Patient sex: M
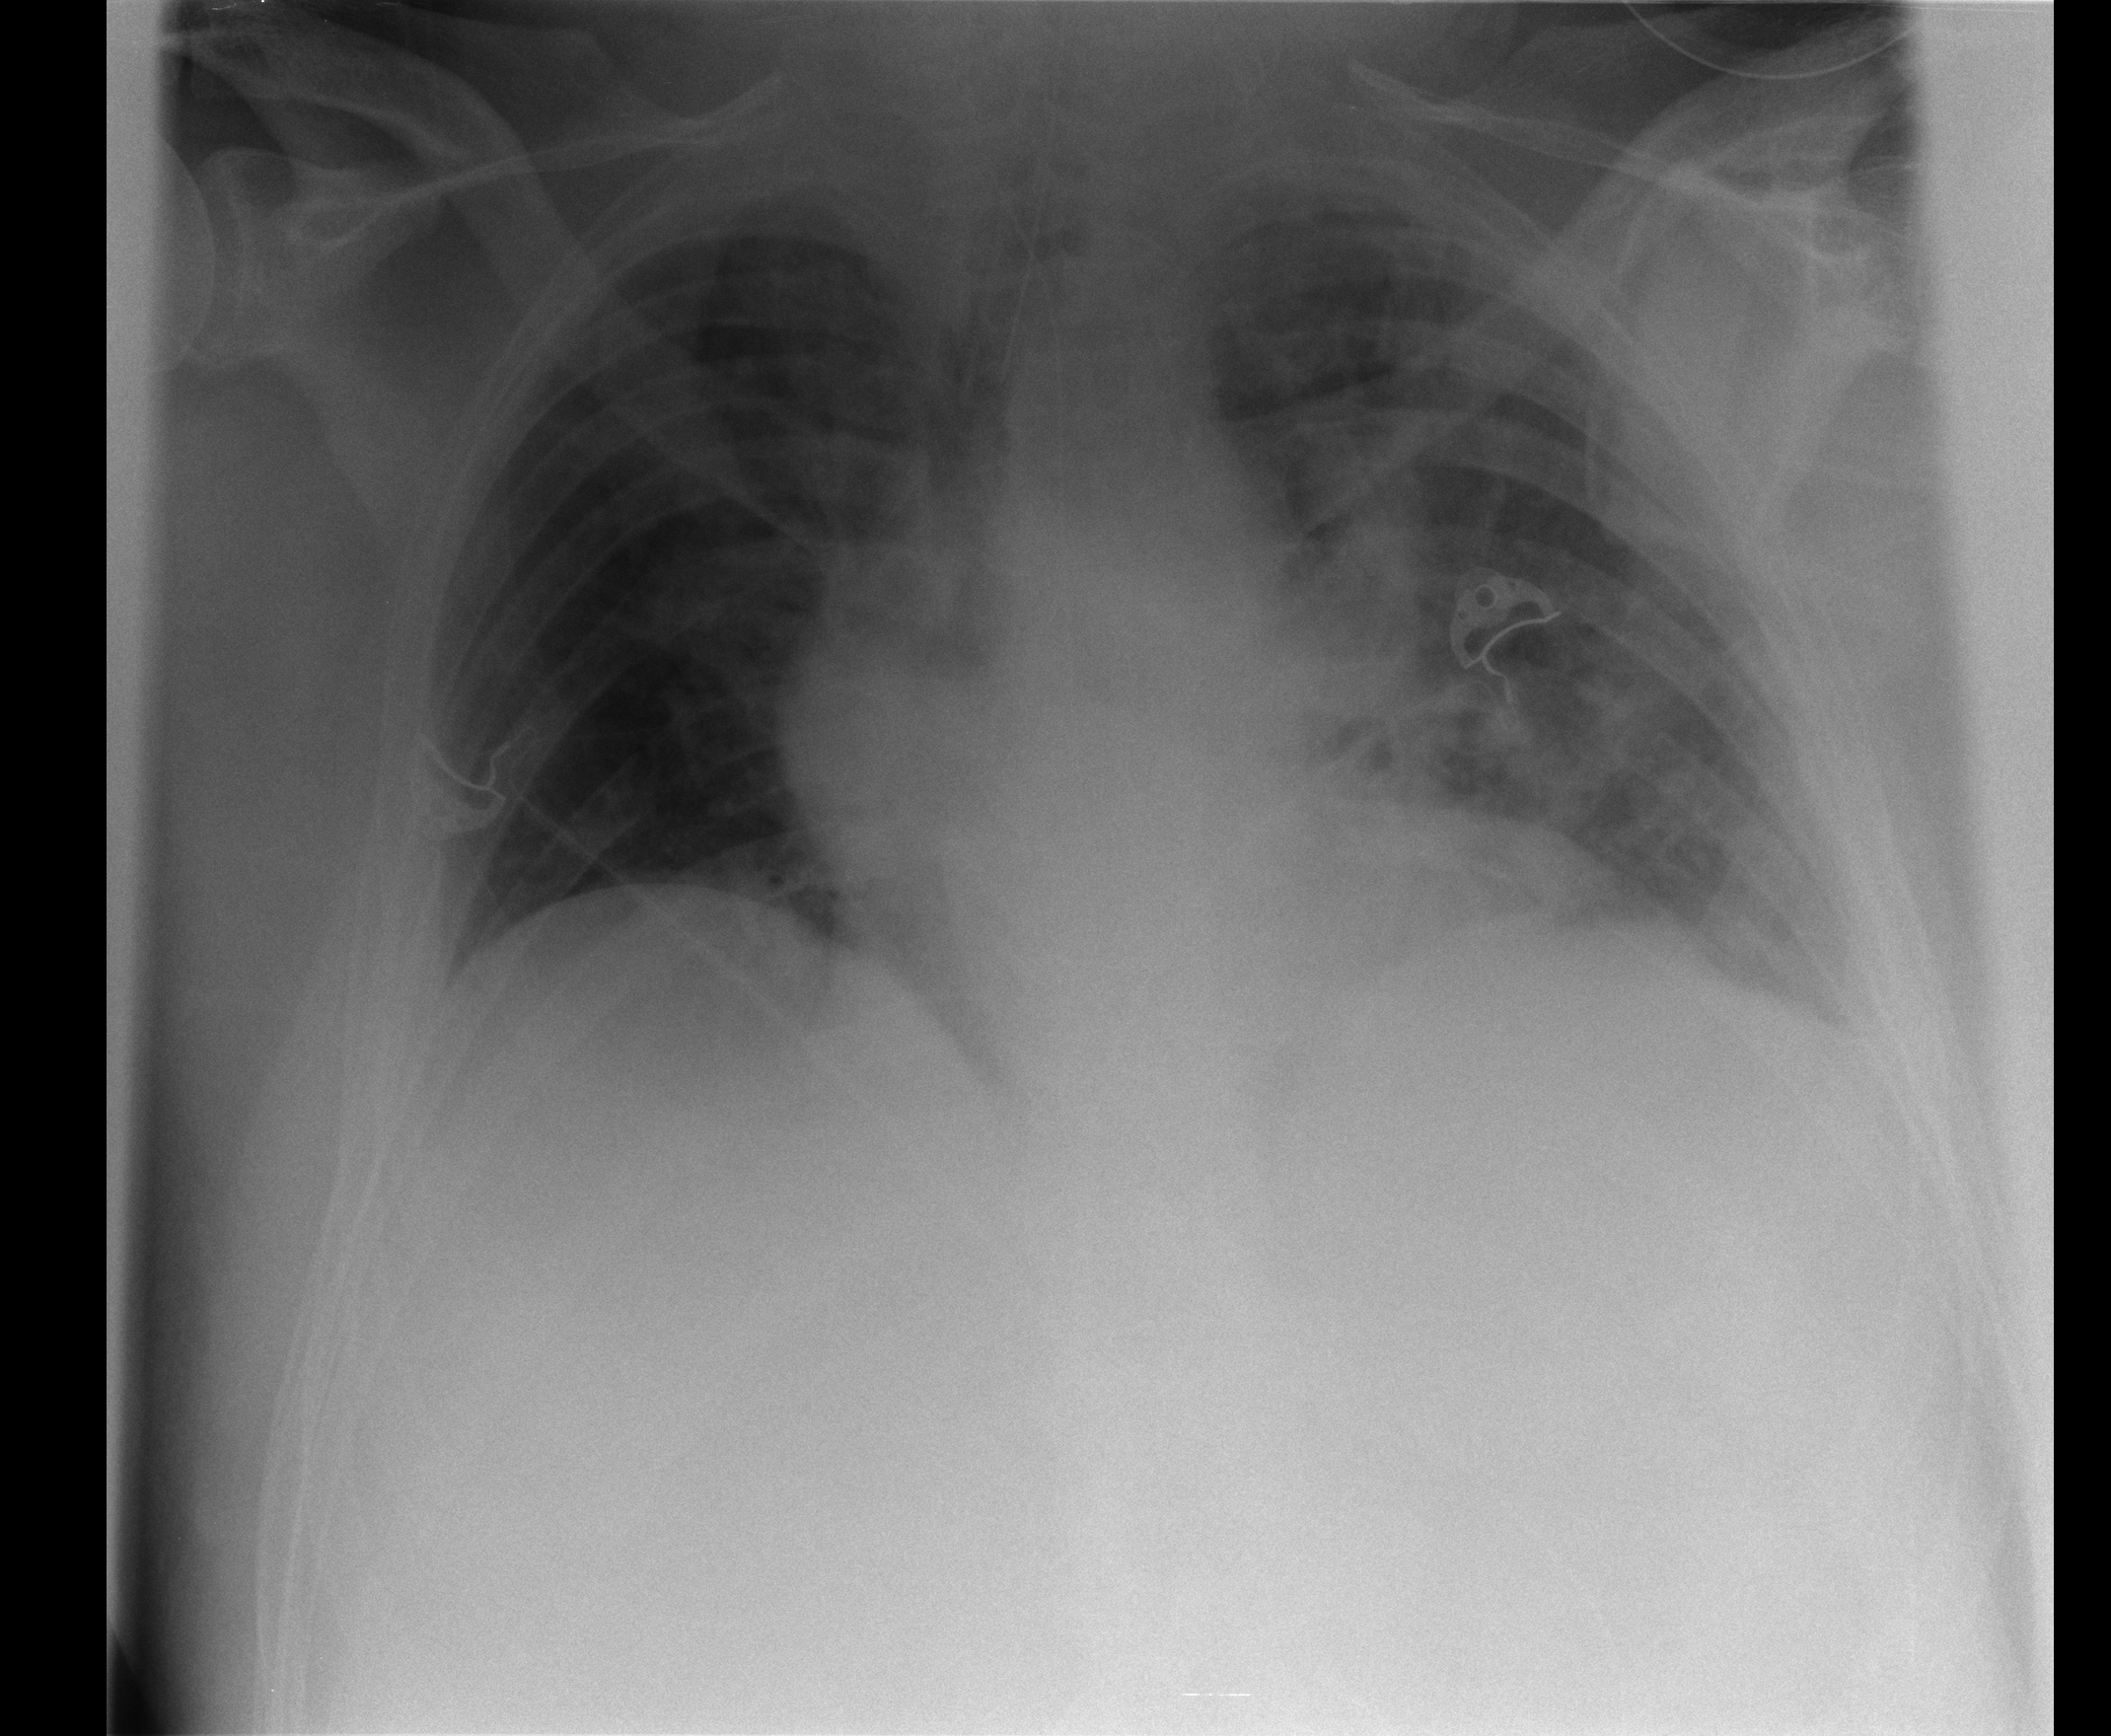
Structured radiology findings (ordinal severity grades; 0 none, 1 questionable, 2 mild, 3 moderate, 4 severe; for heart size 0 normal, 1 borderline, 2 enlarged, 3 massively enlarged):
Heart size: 2
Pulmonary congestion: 2
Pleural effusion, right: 0
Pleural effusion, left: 1
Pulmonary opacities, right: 0
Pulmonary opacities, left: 2
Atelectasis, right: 2
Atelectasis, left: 2